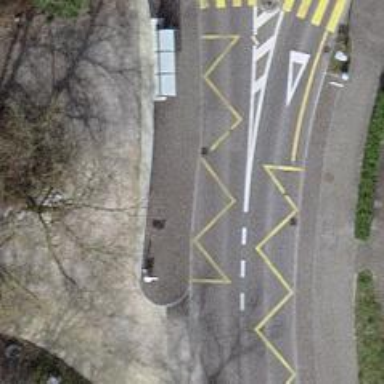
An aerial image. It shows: Public transport stop position.